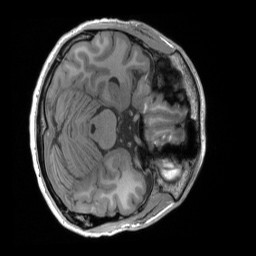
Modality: T1w
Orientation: axial
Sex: male
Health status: ill
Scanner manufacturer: siemens
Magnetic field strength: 3 T
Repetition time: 1.66 s
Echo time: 0.00254 s